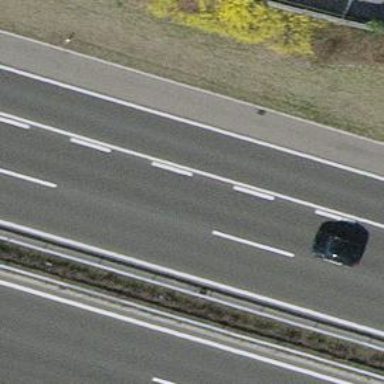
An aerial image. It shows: Motorway junction.